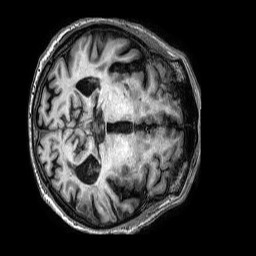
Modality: T1w
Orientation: axial
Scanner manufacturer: philips
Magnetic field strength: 3 T
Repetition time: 0.00665 s
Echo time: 0.002991 s